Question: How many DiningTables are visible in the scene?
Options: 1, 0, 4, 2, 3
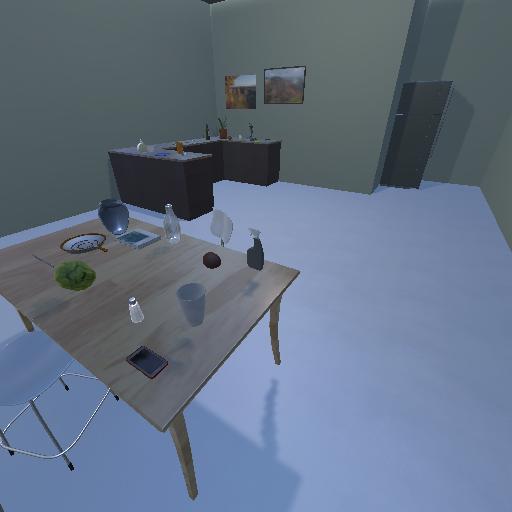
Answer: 1